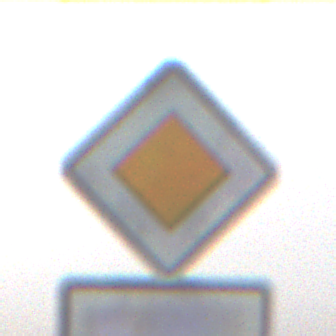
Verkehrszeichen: Vorfahrtsstrasse
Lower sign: VerlaufVorfahrtsstrasse6
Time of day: MorningAfternoon
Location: Outdoor (Nature)
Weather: PartlyCloudy
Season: NotSpecified
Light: Natural